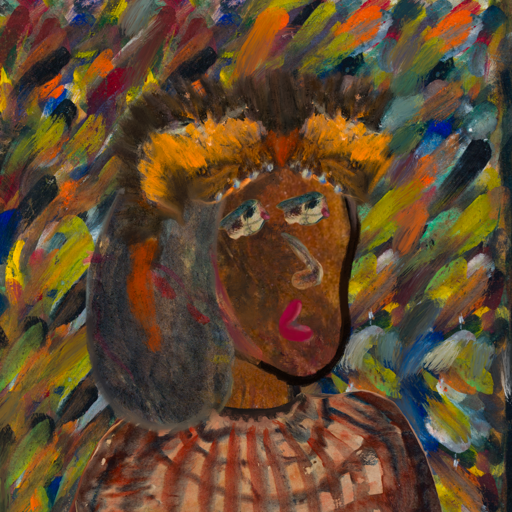
Background: An_Impression, Head And Neck Side: Mosgoul, Face Side: Pipe, Bust: Orphan, Hair Side: Gypsy_Mother, Head Accessory: Gypsy_Queen, Second Necklace: Blank, Necklace: Blank, Baby: Blank